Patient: sex M, age 77
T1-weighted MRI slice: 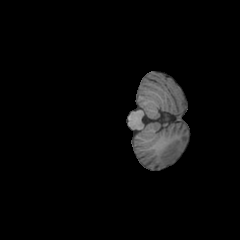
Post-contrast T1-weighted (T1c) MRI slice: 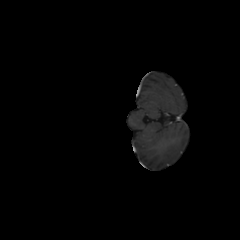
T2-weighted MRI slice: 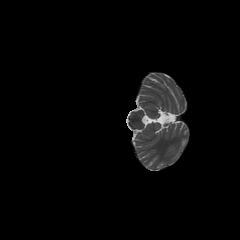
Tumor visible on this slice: no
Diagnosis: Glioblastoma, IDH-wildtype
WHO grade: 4